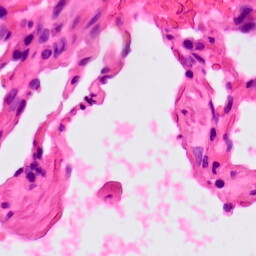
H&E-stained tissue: Lung